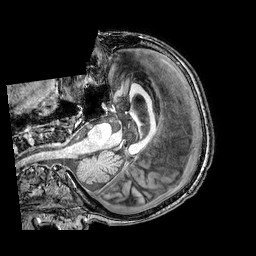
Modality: T1w
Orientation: axial
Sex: male
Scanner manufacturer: philips
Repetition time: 0.00829 s
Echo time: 0.00385 s